Interaction volume radius: 10 \u00c5
Interaction volume height: 10 \u00c5
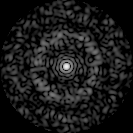
Disorder parameter: 0.8475